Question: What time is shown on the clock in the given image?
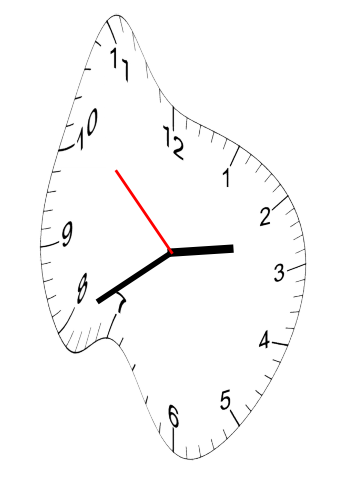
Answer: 02:39:52